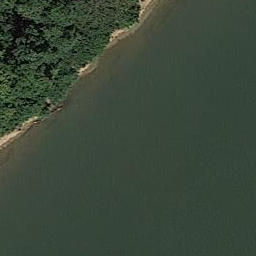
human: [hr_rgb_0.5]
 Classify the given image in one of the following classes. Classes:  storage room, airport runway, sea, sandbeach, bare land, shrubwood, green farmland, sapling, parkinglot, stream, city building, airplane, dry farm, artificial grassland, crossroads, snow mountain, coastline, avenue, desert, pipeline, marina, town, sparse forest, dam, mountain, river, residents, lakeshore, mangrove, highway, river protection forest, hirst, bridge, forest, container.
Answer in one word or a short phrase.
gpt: river protection forest